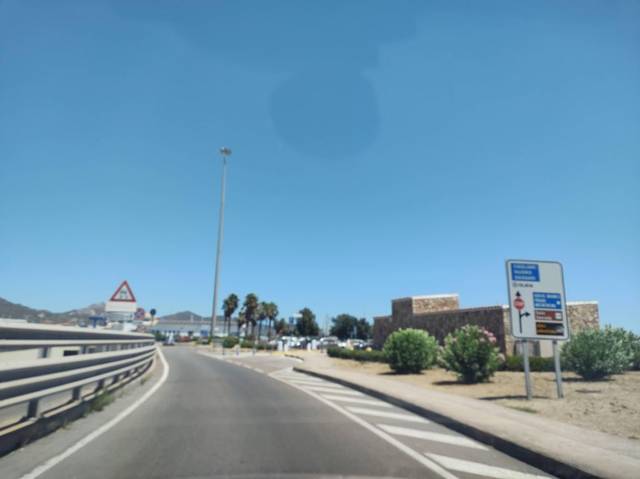
Region: Italy
Coordinates: 40.925, 9.507